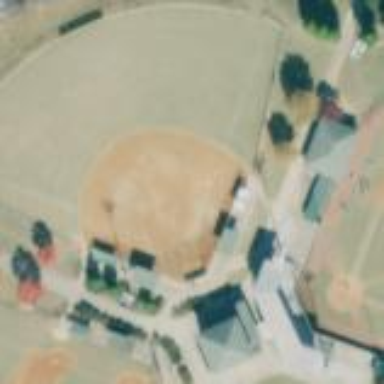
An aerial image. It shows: Softball pitch for leisure sports.